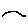
Label: bird